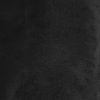
Label: not_dusty